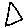
Label: triangle